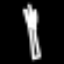
Label: fork